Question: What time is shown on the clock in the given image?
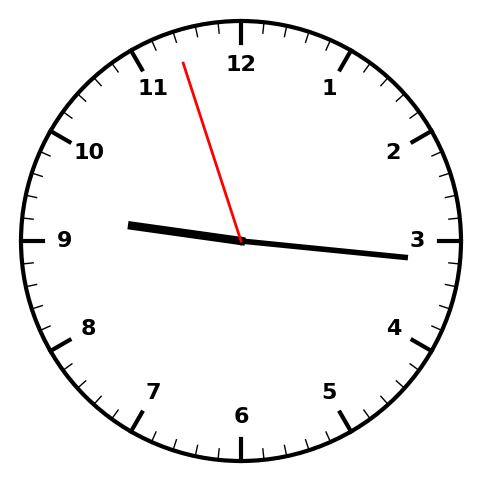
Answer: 09:15:57